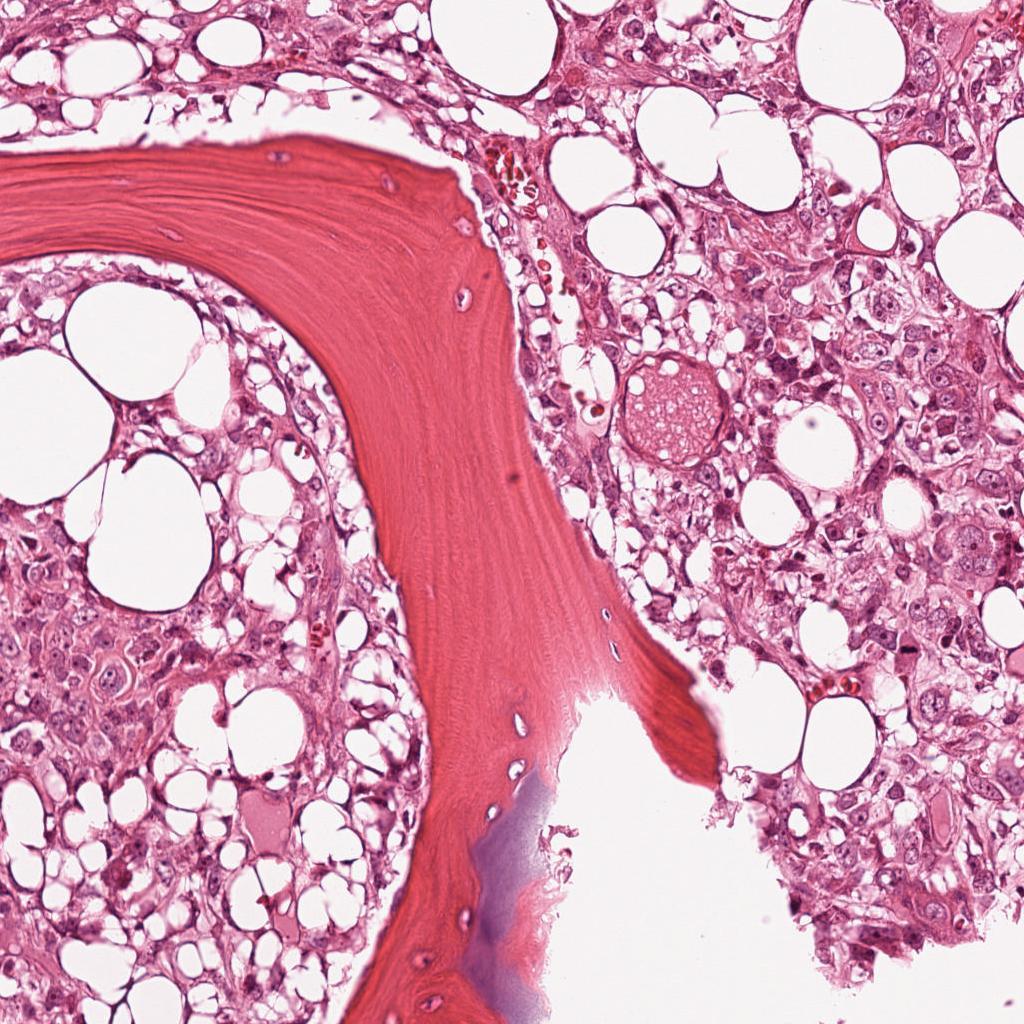
Label: Viable